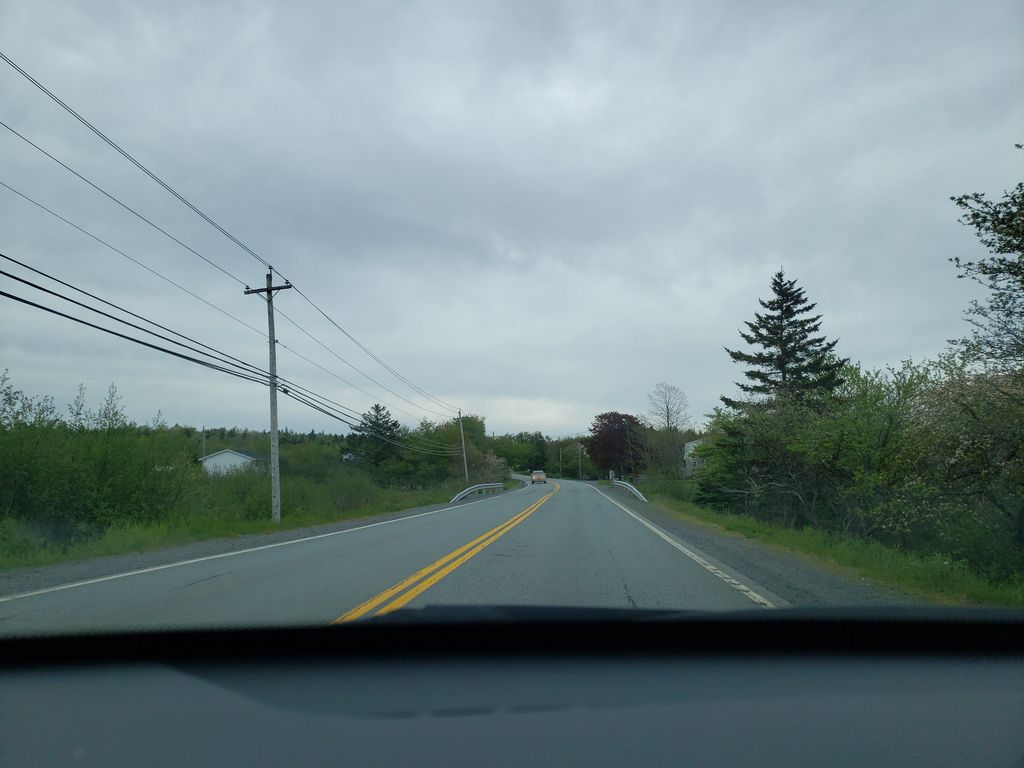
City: halifax